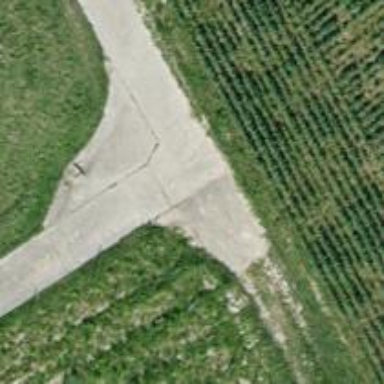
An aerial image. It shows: Well-maintained track road of grade 1.